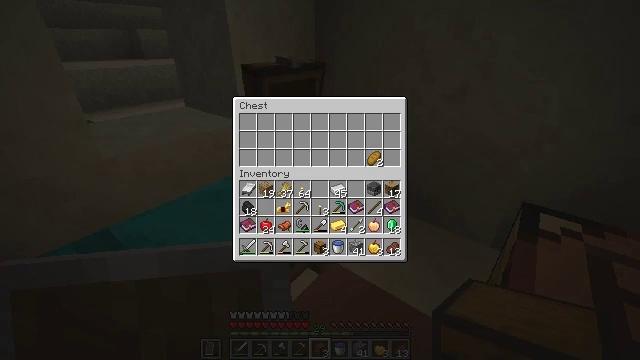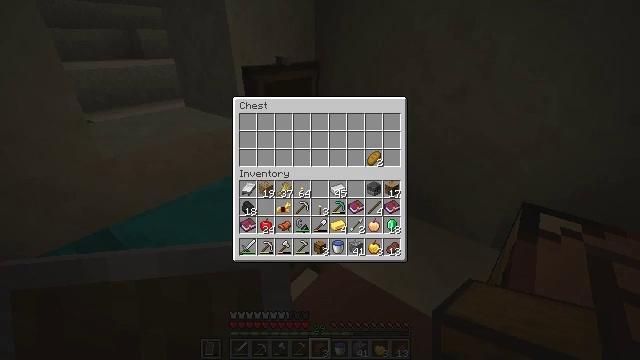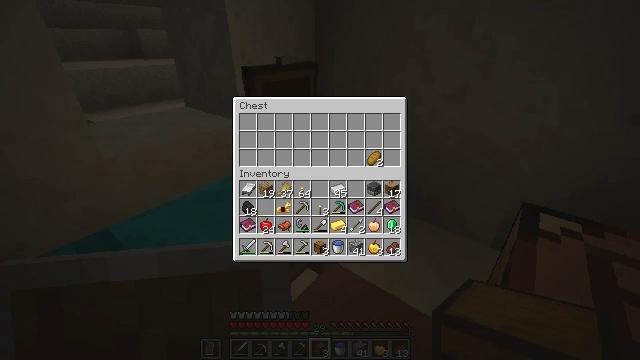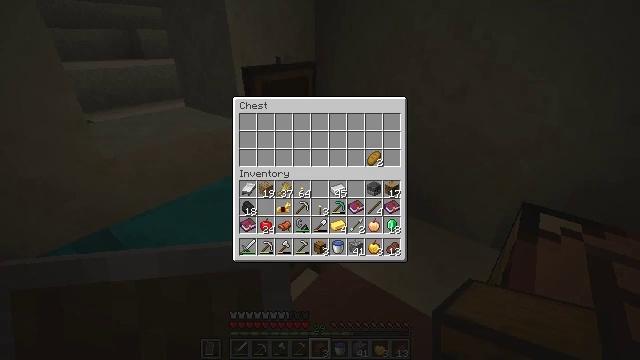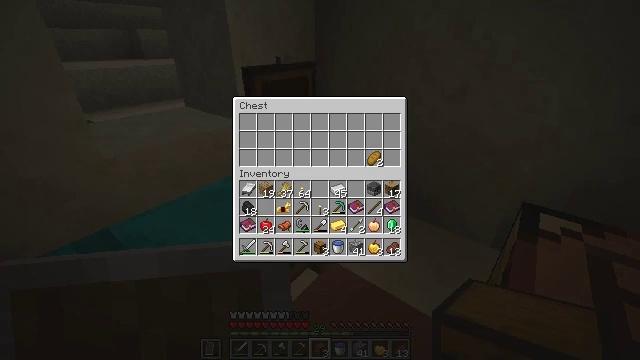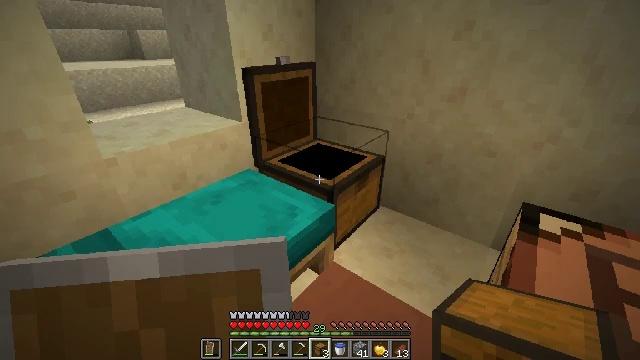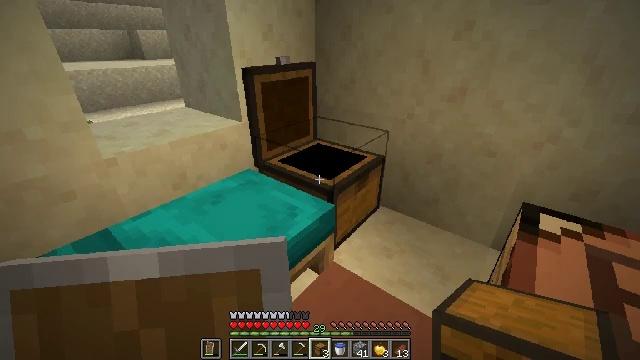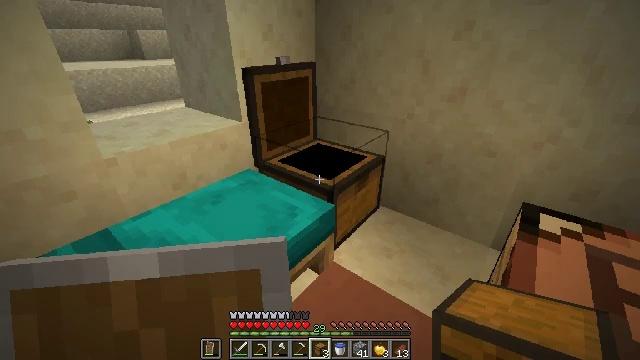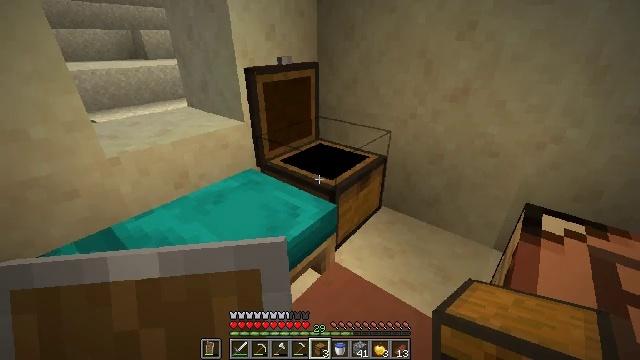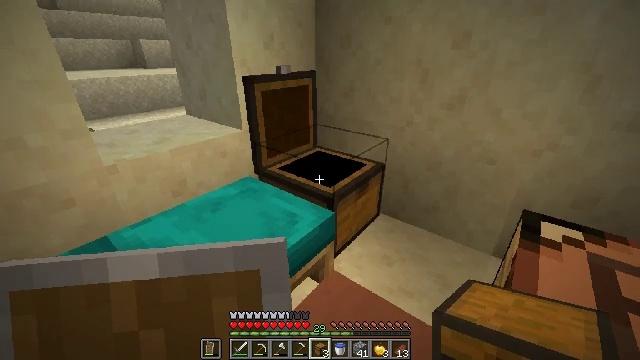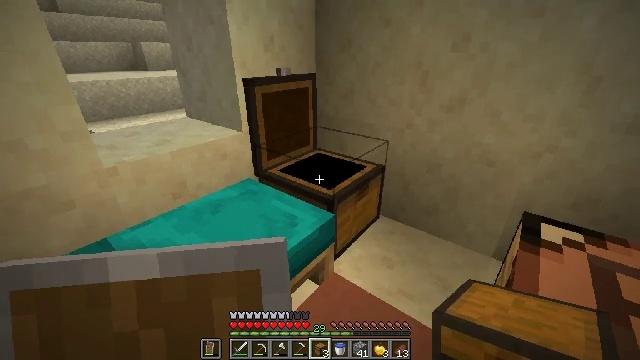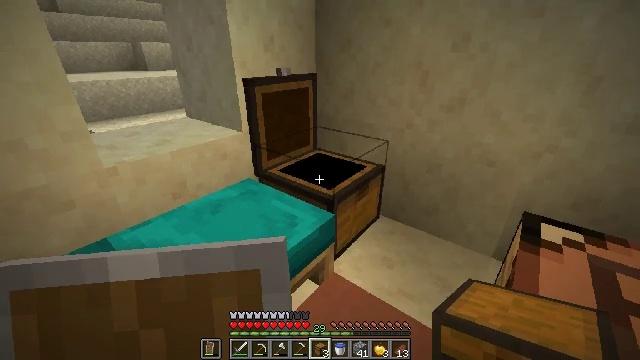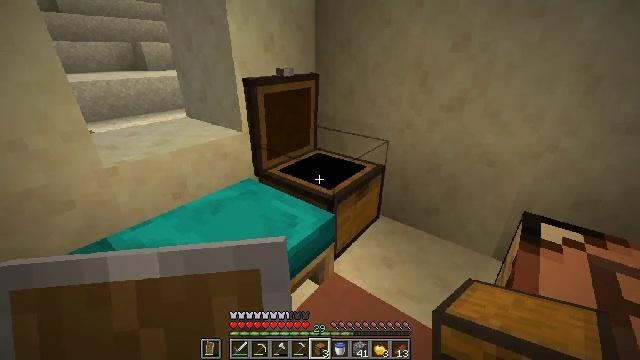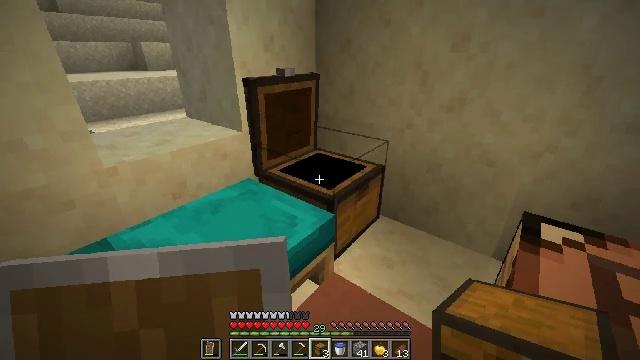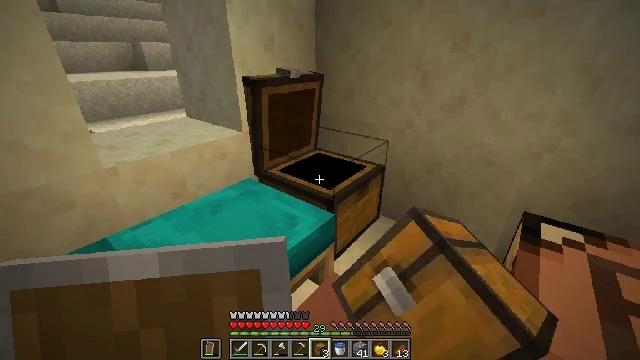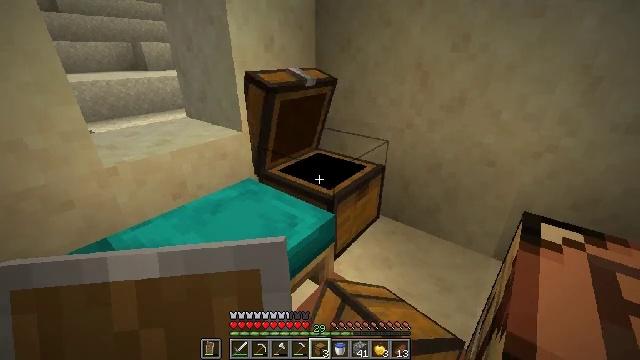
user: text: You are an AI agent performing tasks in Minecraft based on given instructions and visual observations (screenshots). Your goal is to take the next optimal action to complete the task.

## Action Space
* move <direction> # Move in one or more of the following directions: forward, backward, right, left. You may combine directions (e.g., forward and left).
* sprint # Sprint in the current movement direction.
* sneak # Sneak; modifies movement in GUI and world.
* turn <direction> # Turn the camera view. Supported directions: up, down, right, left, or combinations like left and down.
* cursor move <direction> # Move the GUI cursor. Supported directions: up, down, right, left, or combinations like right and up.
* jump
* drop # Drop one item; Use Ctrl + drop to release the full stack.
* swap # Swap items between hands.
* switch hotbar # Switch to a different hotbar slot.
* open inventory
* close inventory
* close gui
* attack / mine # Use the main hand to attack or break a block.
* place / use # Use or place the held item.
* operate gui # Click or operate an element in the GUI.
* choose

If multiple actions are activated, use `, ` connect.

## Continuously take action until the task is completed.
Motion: motion action
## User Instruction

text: Gather the chest from its place.
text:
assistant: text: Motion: no_op
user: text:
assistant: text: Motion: no_op
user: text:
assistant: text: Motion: no_op
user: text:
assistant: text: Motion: no_op
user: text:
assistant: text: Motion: no_op
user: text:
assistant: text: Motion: close gui
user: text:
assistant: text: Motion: no_op
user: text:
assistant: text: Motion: no_op
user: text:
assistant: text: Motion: turn up
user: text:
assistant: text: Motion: no_op
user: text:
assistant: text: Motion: no_op
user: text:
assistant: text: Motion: no_op
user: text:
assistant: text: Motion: attack / mine
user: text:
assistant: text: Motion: attack / mine
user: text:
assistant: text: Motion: attack / mine
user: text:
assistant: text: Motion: attack / mine
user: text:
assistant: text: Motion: move forward, attack / mine
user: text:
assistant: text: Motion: move forward, turn right and down, attack / mine
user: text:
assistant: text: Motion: move forward, turn right and down, attack / mine
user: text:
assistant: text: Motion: turn right and down, attack / mine
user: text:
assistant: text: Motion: turn down, attack / mine
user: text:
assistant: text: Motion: turn right and down, attack / mine
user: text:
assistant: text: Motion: attack / mine
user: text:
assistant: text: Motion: turn right, attack / mine
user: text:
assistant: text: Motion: attack / mine
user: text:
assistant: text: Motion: attack / mine
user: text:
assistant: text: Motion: attack / mine
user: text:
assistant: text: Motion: turn up, attack / mine
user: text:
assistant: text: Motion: turn left and up, attack / mine
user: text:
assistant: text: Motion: turn left and up, attack / mine